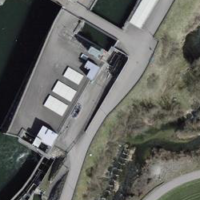
EUNIS habitat code: 55
Species observed at this site:
Phaneroptera falcata
Prunus spinosa
Vanessa cardui
Anthus spinoletta